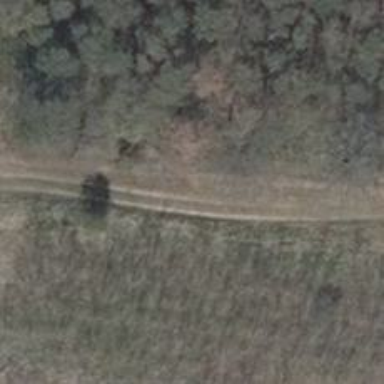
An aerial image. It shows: Grassy track road with grade 4 track type.